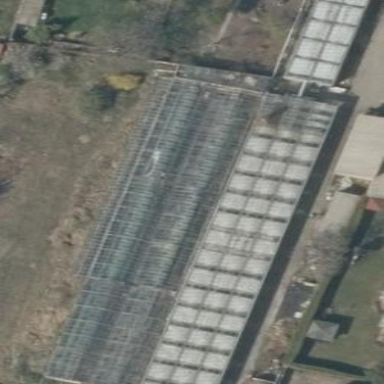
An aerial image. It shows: Greenhouse.